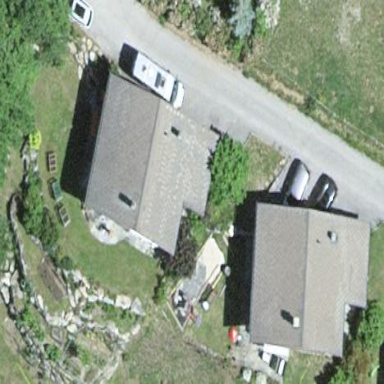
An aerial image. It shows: Simple and straightforward house.